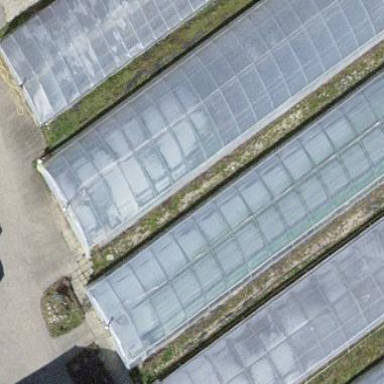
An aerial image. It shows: Greenhouse with round roof.